Question: I am creating a table where each column has its own alignment as shown below. How do I accomplish it at column level than at cell level?

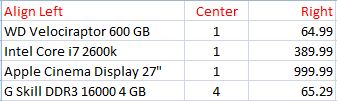
Answer: iText and iTextSharp don't support column styles and formatting. The only way to do this is as you are doing currently, cell by cell.
The easiest work around is to create helper methods that set your common properties. These can either be done through extension methods or just regular 'static' methods. I don't have a C# IDE in front of me so my sample code below is in VB but should translate fairly easily.
You can create a couple of quick methods for each alignment:
'''
Public Shared Function CreateLeftAlignedCell(ByVal text As String) As PdfPCell
Return New PdfPCell(New Phrase(text)) With {.HorizontalAlignment = PdfPCell.ALIGN_LEFT}
End Function
Public Shared Function CreateRightAlignedCell(ByVal text As String) As PdfPCell
Return New PdfPCell(New Phrase(text)) With {.HorizontalAlignment = PdfPCell.ALIGN_RIGHT}
End Function
Public Shared Function CreateCenterAlignedCell(ByVal text As String) As PdfPCell
Return New PdfPCell(New Phrase(text)) With {.HorizontalAlignment = PdfPCell.ALIGN_CENTER}
End Function
'''
Or just a single one that you have to pass in one of the known constants:
'''
Public Shared Function CreatePdfPCell(ByVal text As String, ByVal align As Integer) As PdfPCell
Return New PdfPCell(New Phrase(text)) With {.HorizontalAlignment = align}
End Function
'''
Then you can just do the following:
'''
Dim T As New PdfPTable(3)
T.AddCell(CreateCenterAlignedCell("Hello"))
'''